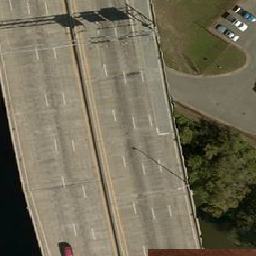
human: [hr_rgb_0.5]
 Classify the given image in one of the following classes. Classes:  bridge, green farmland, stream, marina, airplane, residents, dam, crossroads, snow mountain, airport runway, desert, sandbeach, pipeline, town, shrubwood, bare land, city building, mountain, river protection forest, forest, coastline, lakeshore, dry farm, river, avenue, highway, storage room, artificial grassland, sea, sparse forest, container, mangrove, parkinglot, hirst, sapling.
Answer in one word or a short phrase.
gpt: highway